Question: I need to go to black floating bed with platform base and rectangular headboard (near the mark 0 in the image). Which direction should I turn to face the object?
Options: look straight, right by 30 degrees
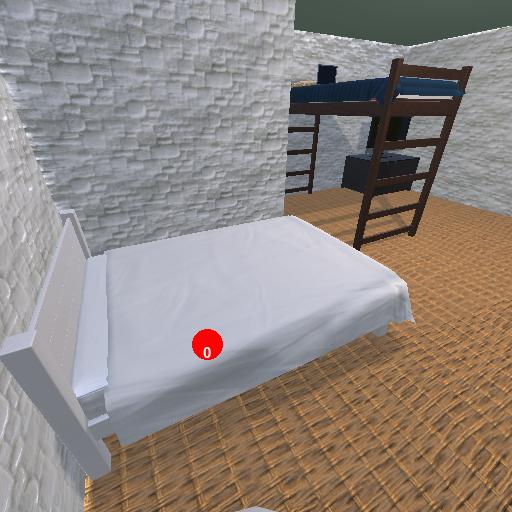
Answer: look straight